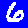
Digit: 6